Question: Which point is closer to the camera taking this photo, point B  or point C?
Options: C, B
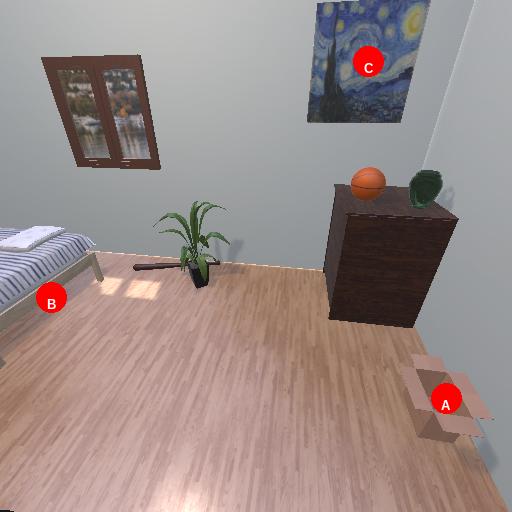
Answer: C